【题型】解答题　【知识点】函数　【难度】easy
如图所示是函数
\(y = F(x)\) 的图象，由指数函数 \(f(x) = a^x\) 与幂函数 \(g(x) = x^b\)
 “拼接”而成。

(1) 已知
\((m+4)^{-b} < (3-2m)^{-b}\)，求 \(m\)
 的取值范围；
(2) 若方程
\(F(x-2025) - t^2 - \frac{1}{2}t = 0\) 存在实数解，求 \(t\)
 的取值范围。
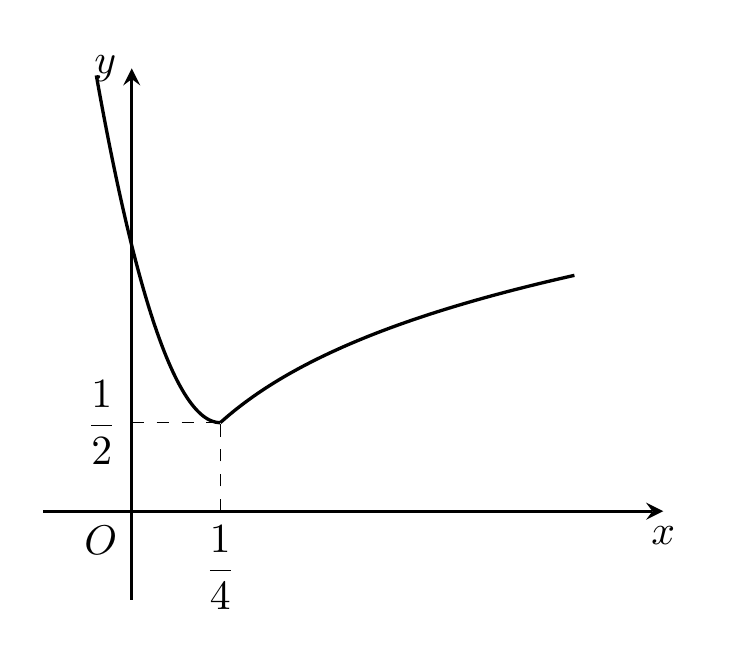
【解答】
【详解】（1）由题意可得
\[
\begin
{cases}
a^{
\frac{1}{4}} = \frac{1}{2} \\
\left(\frac{1}{4}\right)^b = \frac
{1}{2}
\end
{cases},
\]
解得
\[
\begin
{cases}
a =
\frac{1}{16} \\
b =
\frac
{1}{2}
\end
{cases},
\]
故
\[
F(x) =
\begin
{cases}
\left(\frac{1}{16}\right)^x, & x \le \frac{1}{4} \\
x^{
\frac{1}{2}}, & x > \frac
{1}{4}
\end
{cases}.
\]

因为函数
\(y = x^{-b} = x^{-\frac{1}{2}}\) 在 \((0, +\infty)\)
 上严格递减，

由
\((m+4)^{-\frac{1}{2}} < (3-2m)^{-\frac{1}{2}}\)
 可得
\[
\begin
{cases}
m + 4 > 3 - 2m
\\
3 - 2m > 0
\end
{cases},
\]
解得
\(-\frac{1}{3} < m < \frac{3}{2}\)
，

因此，实数
\(m\) 的取值范围是 \(\left(-\frac{1}{3}, \frac{3}{2}\right)\)
。

---

（2）因为方程
\(F(x-2025) - t^2 - \frac{1}{2}t = 0\) 存在实数解，即方程 \(F(x-2025) = t^2 + \frac{1}{2}t\)
 存在实数解，

则
\(t^2 + \frac{1}{2}t\) 的取值范围即为函数 \(F(x-2025)\)
 的值域。

由题图可知，函数
\(F(x)\) 的值域为 \(\left[\frac{1}{2}, +\infty\right)\)，故函数 \(F(x-2025)\) 的值域为 \(\left[\frac{1}{2}, +\infty\right)\)
，

所以
\(t^2 + \frac{1}{2}t \ge \frac{1}{2}\)，即 \(2t^2 + t - 1 \ge 0\)，解得 \(t \le -1\) 或 \(t \ge \frac{1}{2}\)
，

因此，实数
\(t\) 的取值范围是 \((-\infty, -1] \cup \left[\frac{1}{2}, +\infty\right)\)
。